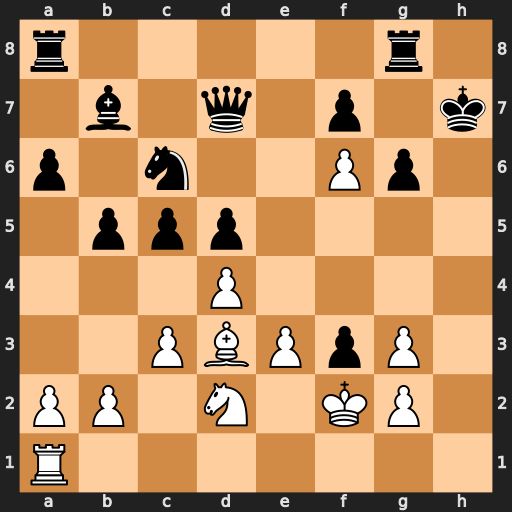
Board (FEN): r5r1/1b1q1p1k/p1n2Pp1/1ppp4/3P4/2PBPpP1/PP1N1KP1/R7
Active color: w
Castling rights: -
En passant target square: -
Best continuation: Rh1+ Qh3 Rxh3#